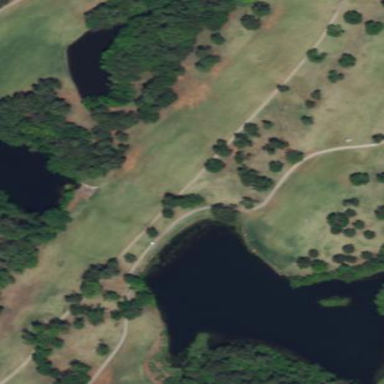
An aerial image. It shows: Meadow with golf fairway.